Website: macys
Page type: payment
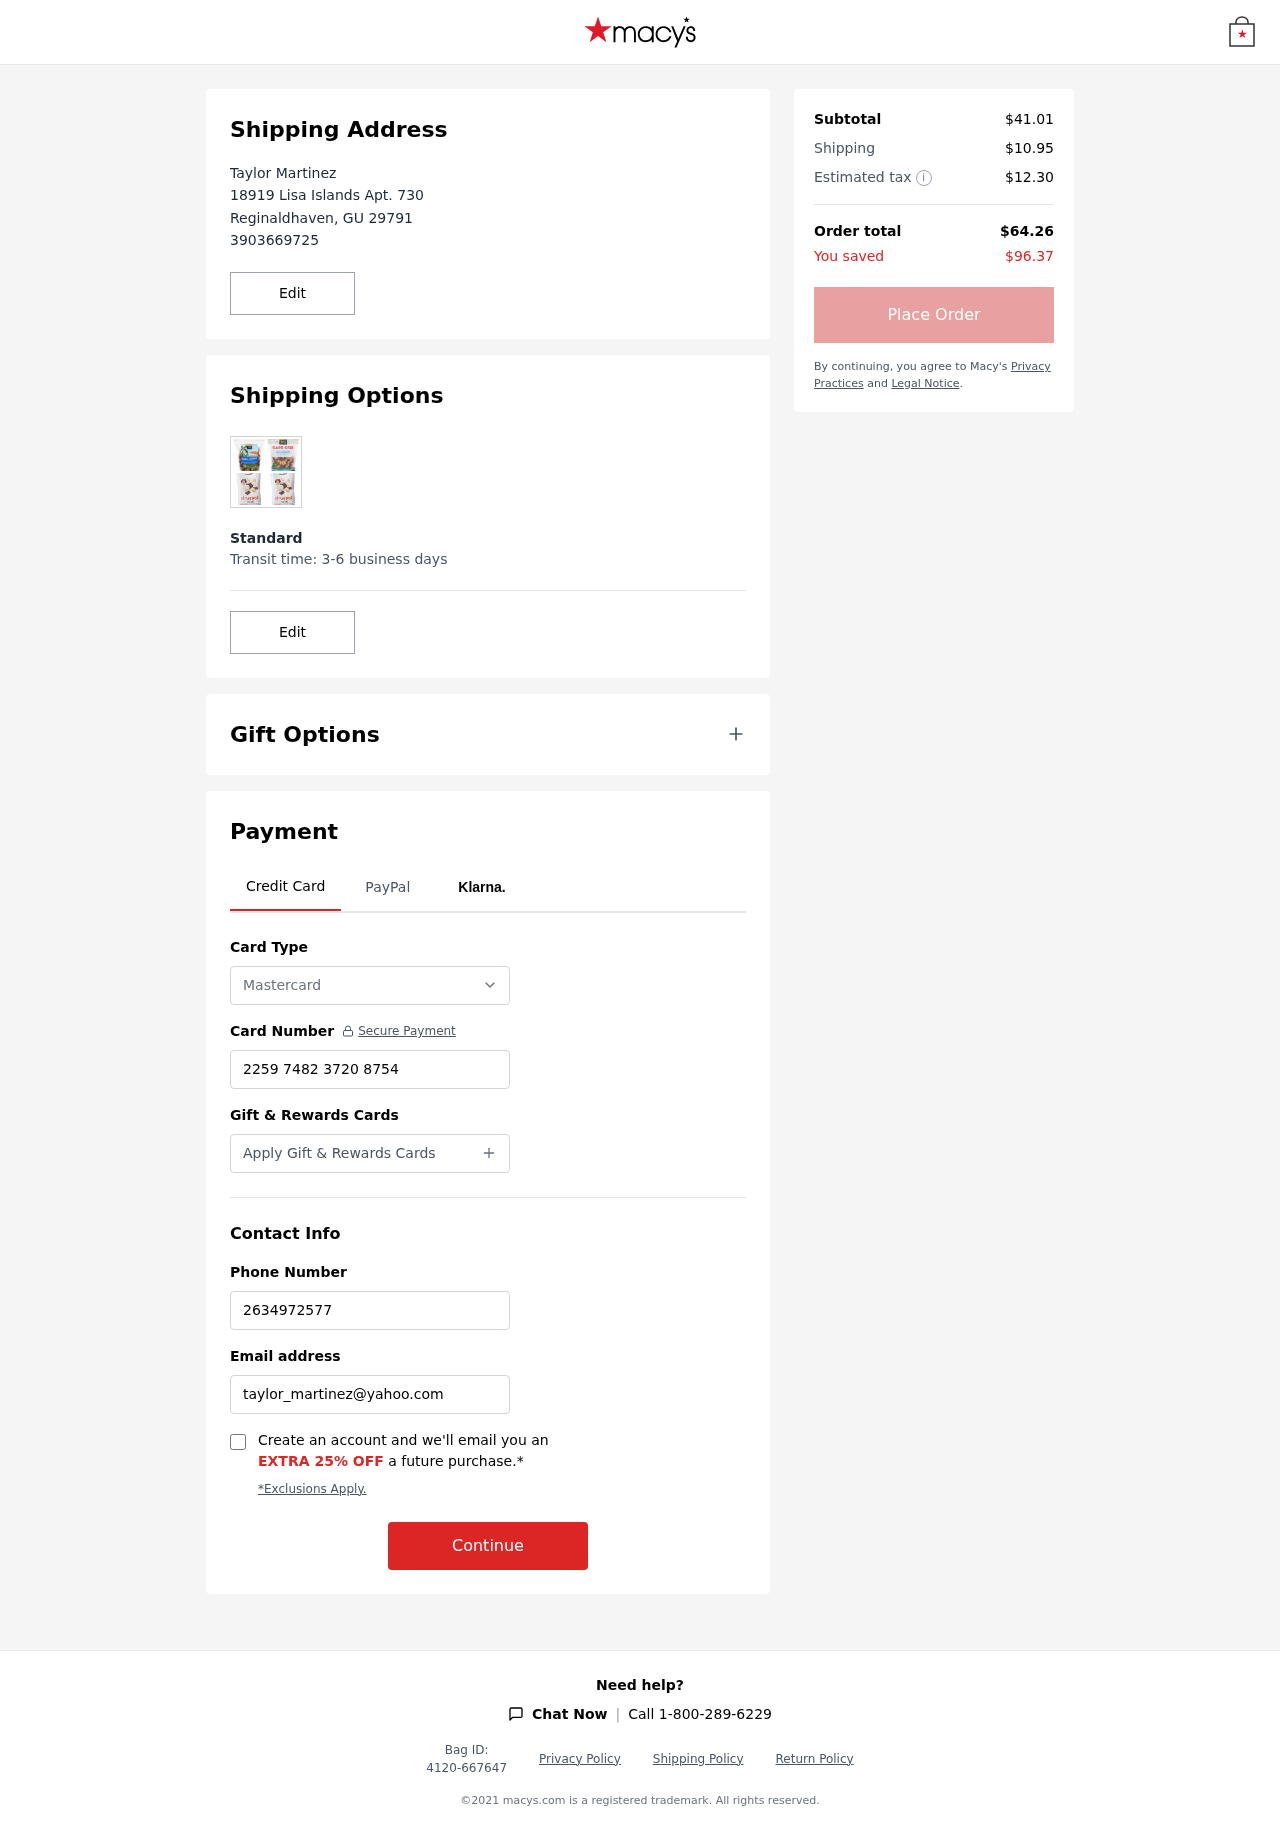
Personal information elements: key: PII_CARD_NUMBER
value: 2259 7482 3720 8754
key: PII_CARD_TYPE
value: Mastercard
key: PII_CITY
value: Reginaldhaven
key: PII_EMAIL
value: taylor_martinez@yahoo.com
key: PII_FULLNAME
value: Taylor Martinez
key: PII_PHONE
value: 3903669725
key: PII_PHONE_ALT
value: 2634972577
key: PII_POSTCODE
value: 29791
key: PII_STATE_ABBR
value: GU
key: PII_STREET
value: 18919 Lisa Islands Apt. 730
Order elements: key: ORDER_SUBTOTAL
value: $41.01
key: ORDER_SHIPPING_COST
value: $10.95
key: ORDER_TAX
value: $12.30
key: ORDER_TOTAL
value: $64.26
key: ORDER_SAVINGS
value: $96.37